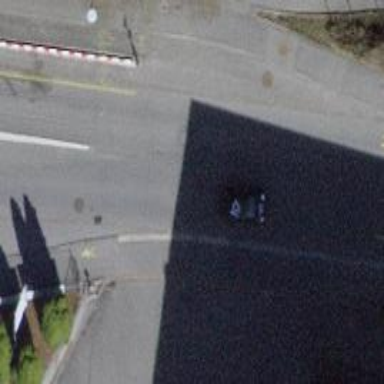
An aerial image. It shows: Tertiary road with asphalt surface and designated cycle lane.